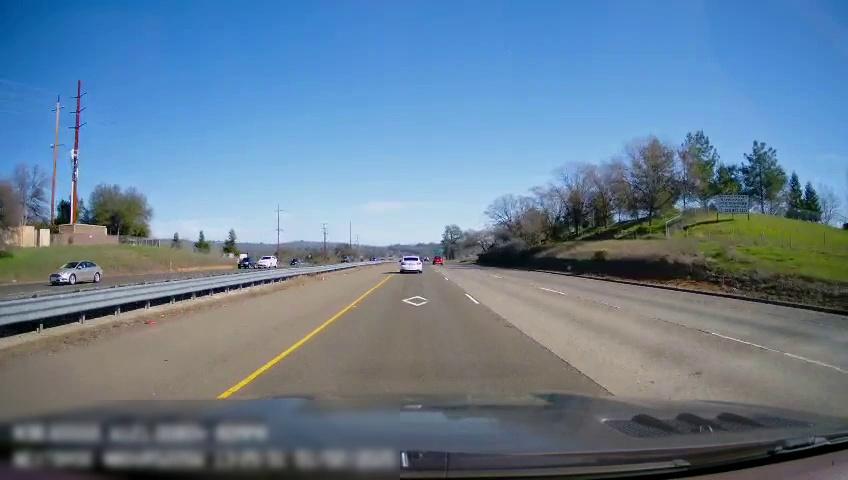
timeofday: Day
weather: Sunny
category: Drivable Space
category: Drivable Space
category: Vehicles | Car
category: Vehicles | Car
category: Vehicles | Car
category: Vehicles | SUV
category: Vehicles | SUV
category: Vehicles | SUV
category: Vehicles | SUV
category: Lanes | Current Lane
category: Lanes | Current Lane
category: Lanes | Alternate Lane